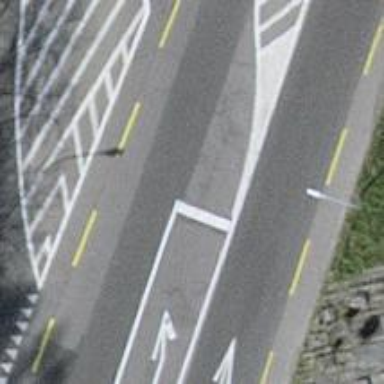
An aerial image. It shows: Secondary road with asphalt surface and cycle lane.